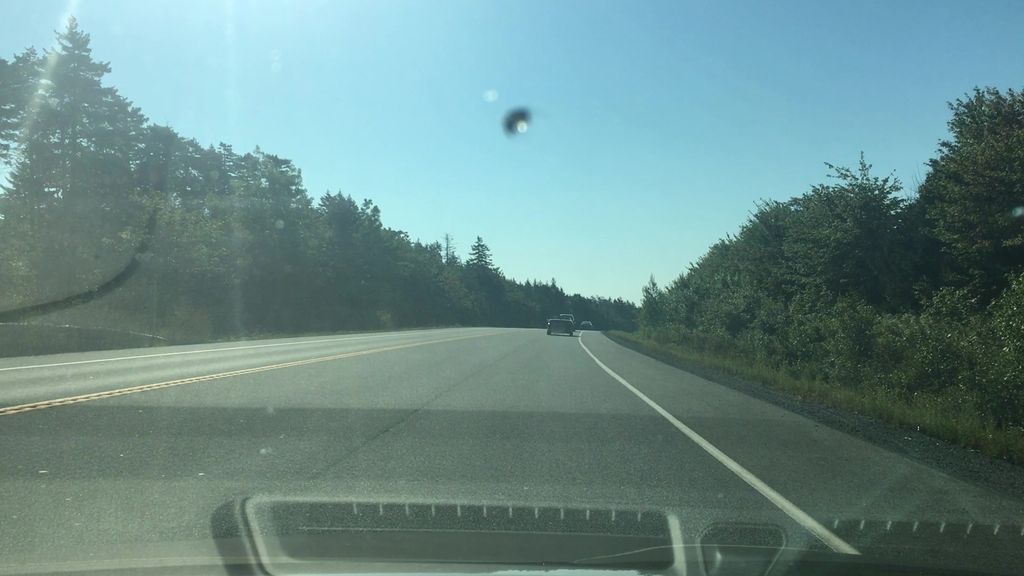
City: halifax